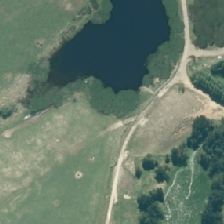
Land cover: lake_pond